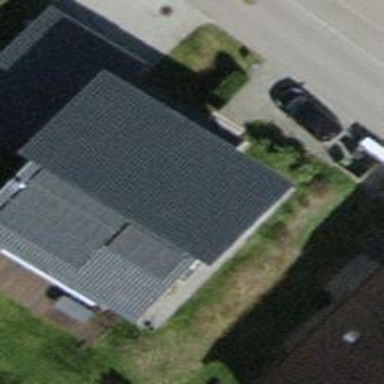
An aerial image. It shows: Detached building.